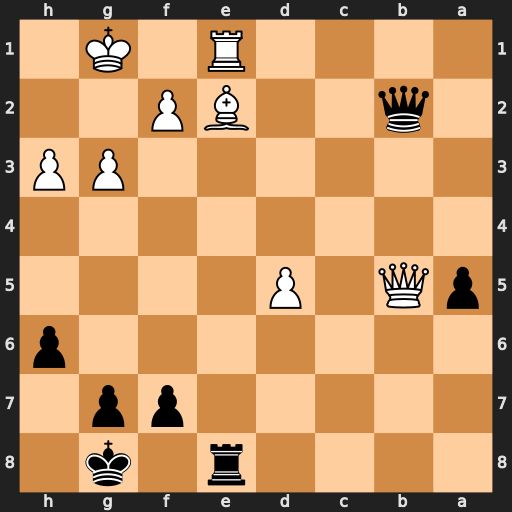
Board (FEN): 4r1k1/5pp1/7p/pQ1P4/8/6PP/1q2BP2/4R1K1
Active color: b
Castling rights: -
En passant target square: -
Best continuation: Qxb5 Bxb5 Rxe1+